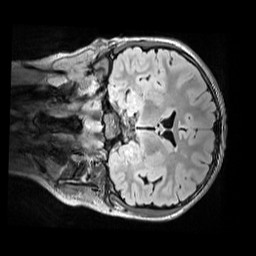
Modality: FLAIR
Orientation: coronal
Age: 12
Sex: female
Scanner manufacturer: siemens
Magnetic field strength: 3 T
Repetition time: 5 s
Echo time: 0.388 s